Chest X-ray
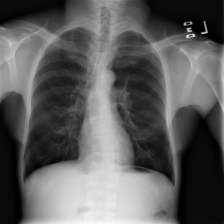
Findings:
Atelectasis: negative
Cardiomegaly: negative
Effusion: negative
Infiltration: negative
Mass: negative
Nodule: negative
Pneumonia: negative
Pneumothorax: negative
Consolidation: negative
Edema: negative
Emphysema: negative
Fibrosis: negative
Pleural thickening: negative
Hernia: negative